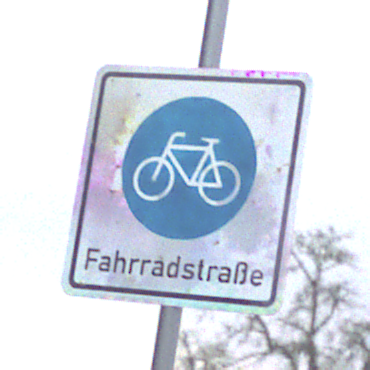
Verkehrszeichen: BeginnFahrradstrasse
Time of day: MorningAfternoon
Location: Outdoor (Suburban)
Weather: Overcast
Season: NotSpecified
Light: Natural